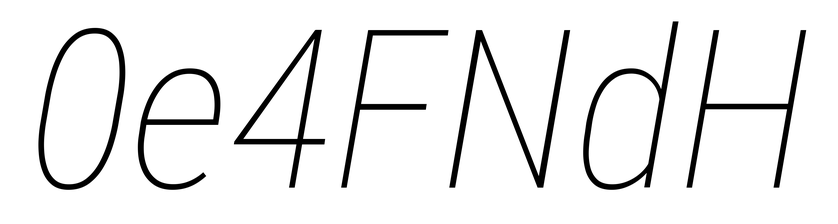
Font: Roboto-Italic_Condensed_Thin_Italic